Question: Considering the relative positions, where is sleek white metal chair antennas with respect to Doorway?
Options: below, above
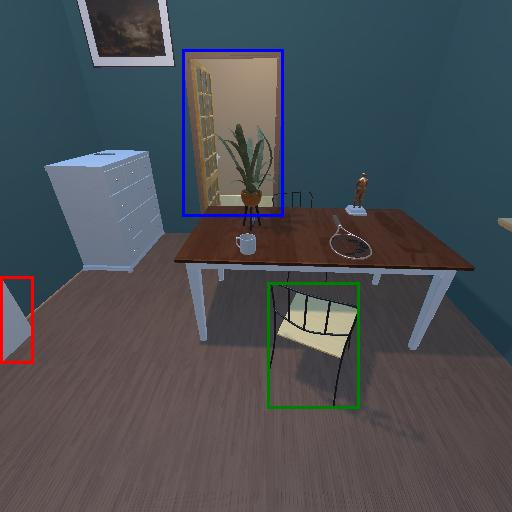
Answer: below